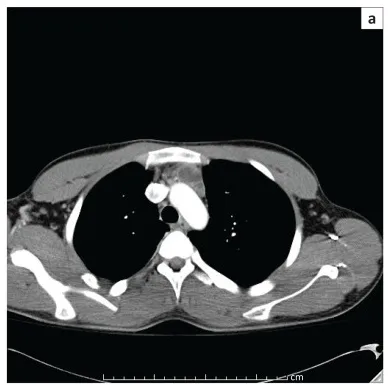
Axial.
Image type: radiology (ct)